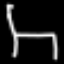
Label: chair